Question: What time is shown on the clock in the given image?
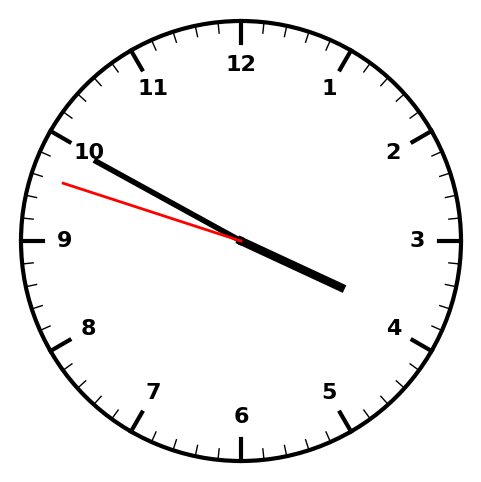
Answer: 03:49:48